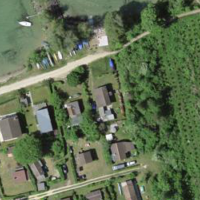
EUNIS habitat code: 53
Species observed at this site:
Cornus sanguinea